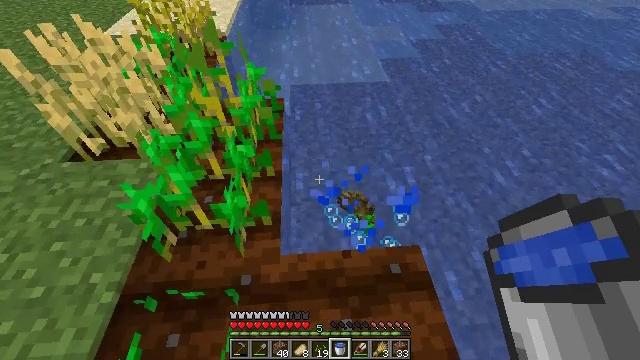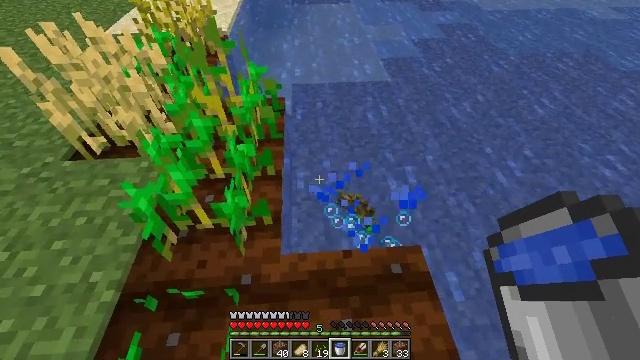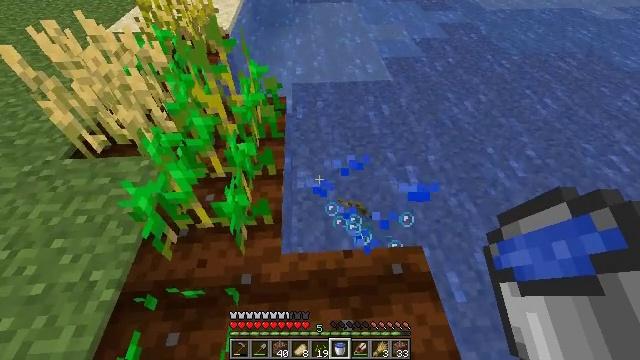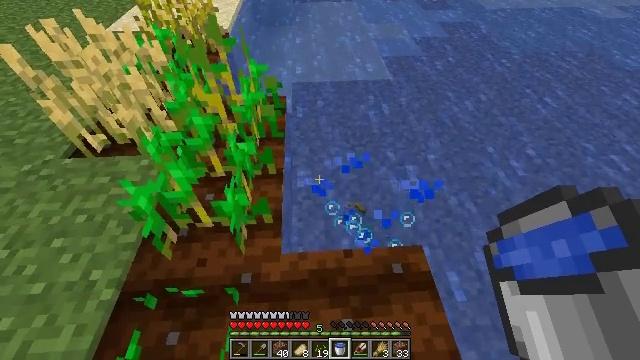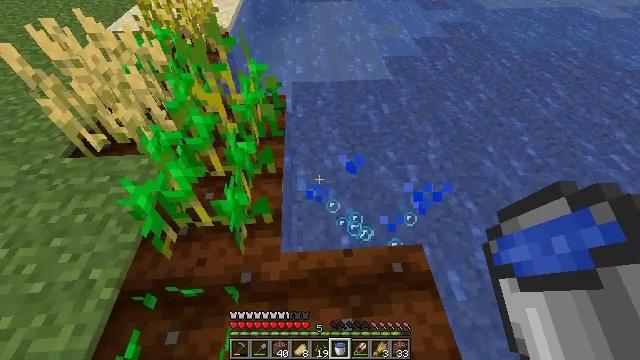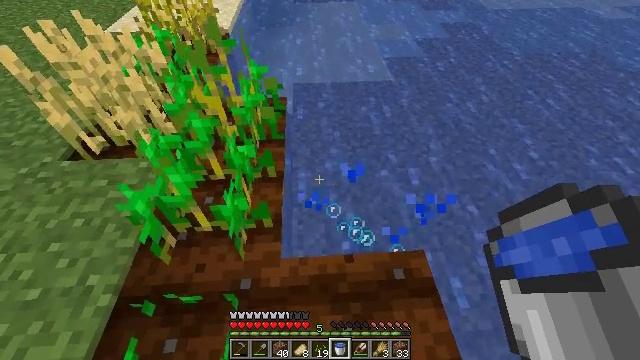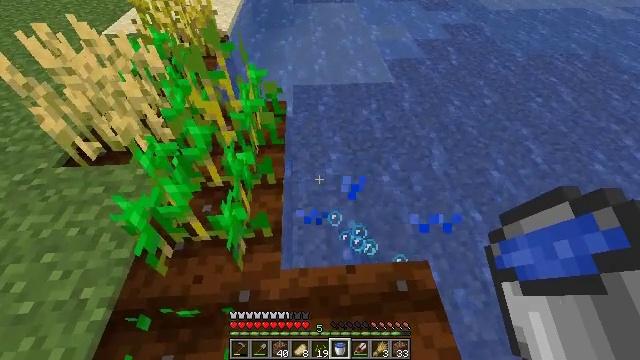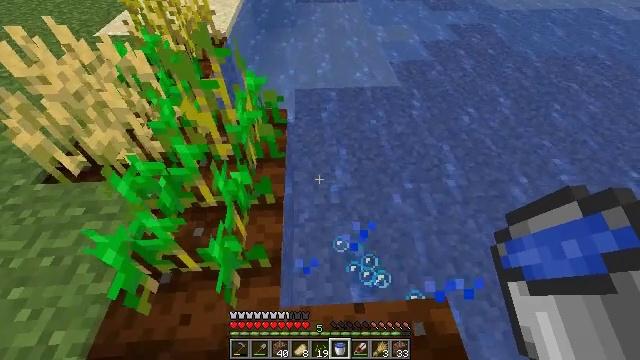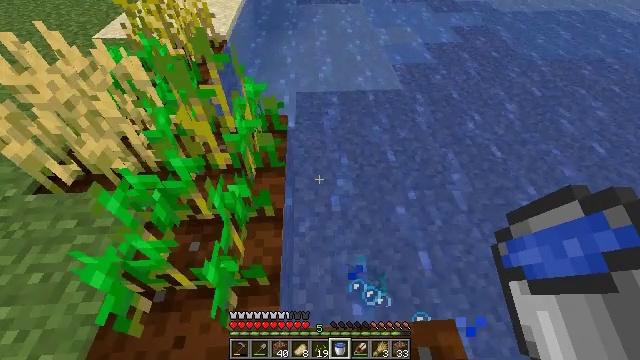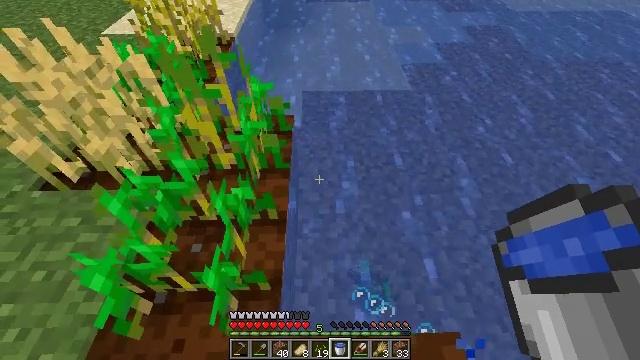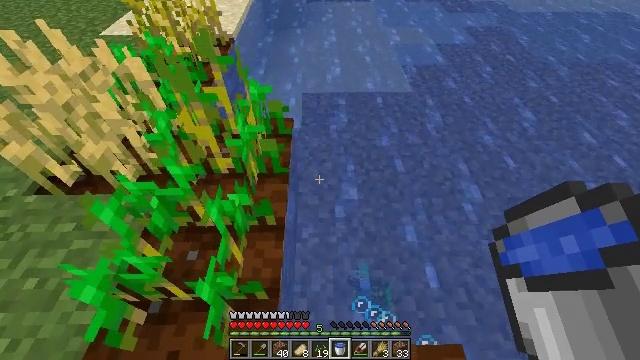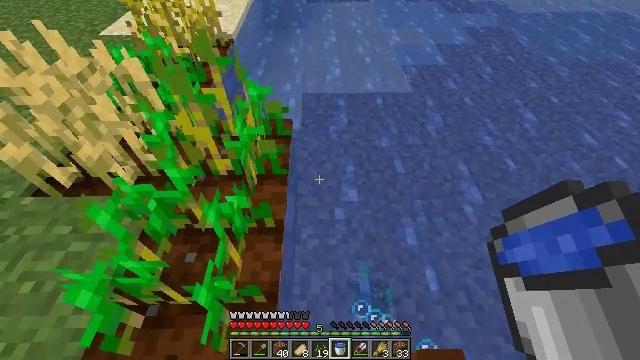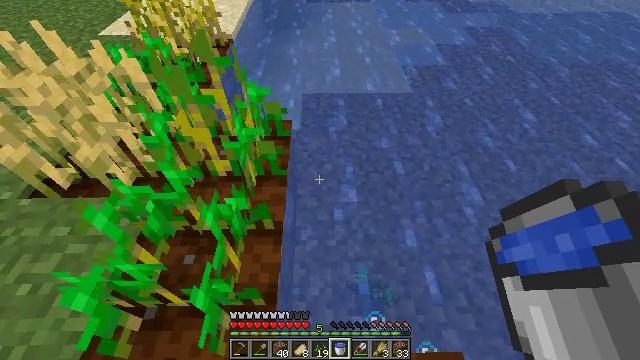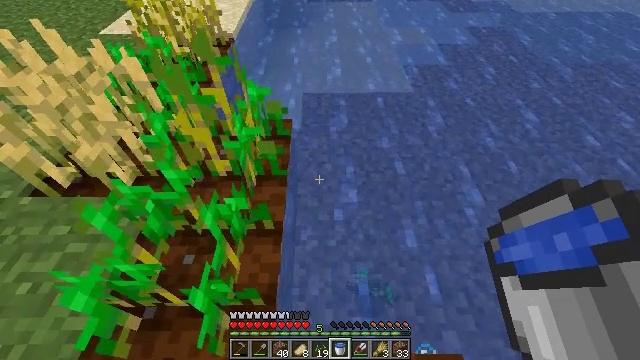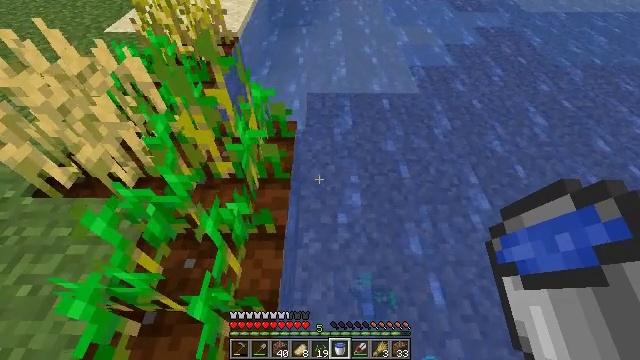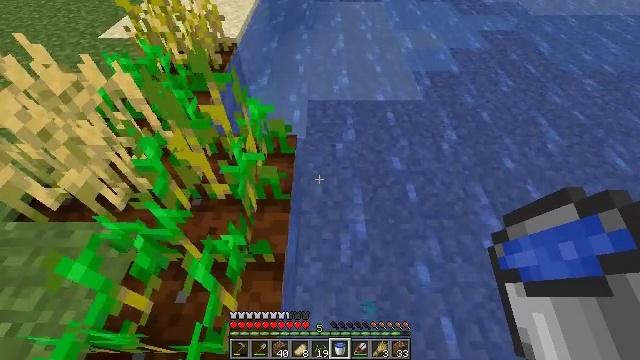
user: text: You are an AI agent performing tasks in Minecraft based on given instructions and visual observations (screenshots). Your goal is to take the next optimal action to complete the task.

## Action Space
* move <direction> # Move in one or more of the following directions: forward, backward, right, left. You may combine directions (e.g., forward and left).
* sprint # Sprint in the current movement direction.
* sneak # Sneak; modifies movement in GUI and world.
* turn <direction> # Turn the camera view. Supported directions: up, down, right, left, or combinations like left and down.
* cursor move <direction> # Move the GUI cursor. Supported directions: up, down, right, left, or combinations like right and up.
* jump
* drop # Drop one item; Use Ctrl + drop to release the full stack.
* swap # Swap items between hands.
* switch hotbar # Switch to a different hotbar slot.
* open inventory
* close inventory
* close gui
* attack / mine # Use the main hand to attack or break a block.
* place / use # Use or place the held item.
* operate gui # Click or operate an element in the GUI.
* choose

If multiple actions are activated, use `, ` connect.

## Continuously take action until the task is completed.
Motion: motion action
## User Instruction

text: Collect wheat crops.
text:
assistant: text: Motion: no_op
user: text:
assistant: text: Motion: no_op
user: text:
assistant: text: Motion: no_op
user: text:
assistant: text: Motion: no_op
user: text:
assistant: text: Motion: move forward
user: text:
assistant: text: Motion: move forward
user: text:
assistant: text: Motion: move forward
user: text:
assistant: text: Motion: no_op
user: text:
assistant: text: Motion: turn left
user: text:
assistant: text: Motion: no_op
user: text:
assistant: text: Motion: no_op
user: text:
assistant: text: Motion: no_op
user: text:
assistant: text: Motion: no_op
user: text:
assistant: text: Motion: move forward, turn left
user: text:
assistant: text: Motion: move forward
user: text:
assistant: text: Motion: move forward
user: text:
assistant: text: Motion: move forward
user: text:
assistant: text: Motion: no_op
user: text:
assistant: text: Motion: no_op
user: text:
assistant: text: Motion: no_op
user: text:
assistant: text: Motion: no_op
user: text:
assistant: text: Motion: no_op
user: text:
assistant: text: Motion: no_op
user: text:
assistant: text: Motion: no_op
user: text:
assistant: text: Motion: turn left
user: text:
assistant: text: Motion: move right
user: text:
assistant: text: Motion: move right
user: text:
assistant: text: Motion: move right
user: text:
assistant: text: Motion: move right, turn left
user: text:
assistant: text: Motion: move right, turn left